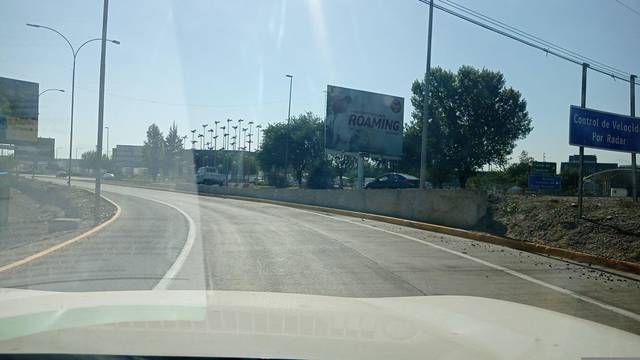
Region: Chile
Coordinates: -33.41, -70.793